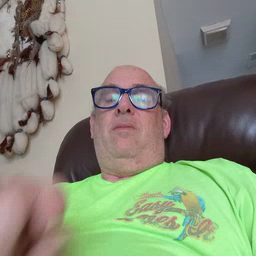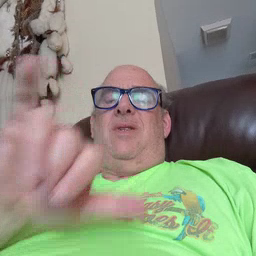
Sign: stay